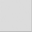
Piece: xx